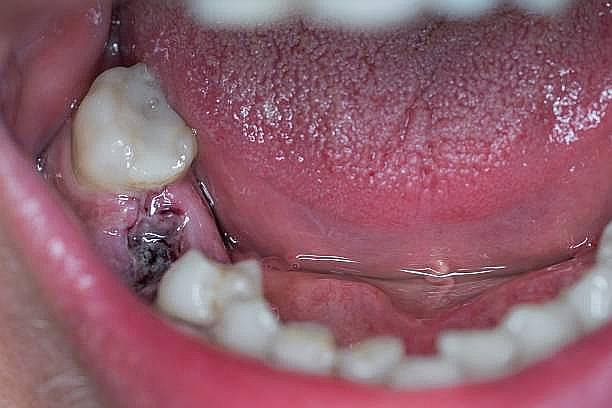
Condition: hypodontia